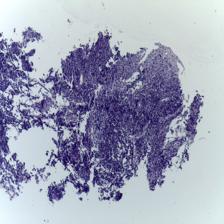
Diagnosis: OSCC